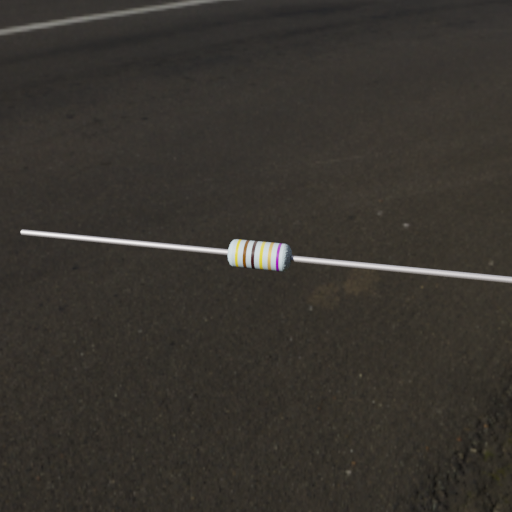
Resistor colour bands (in order): yellow, brown, black, yellow, gold, violet